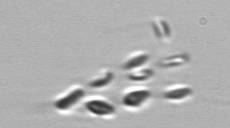
Label: Dinobryon